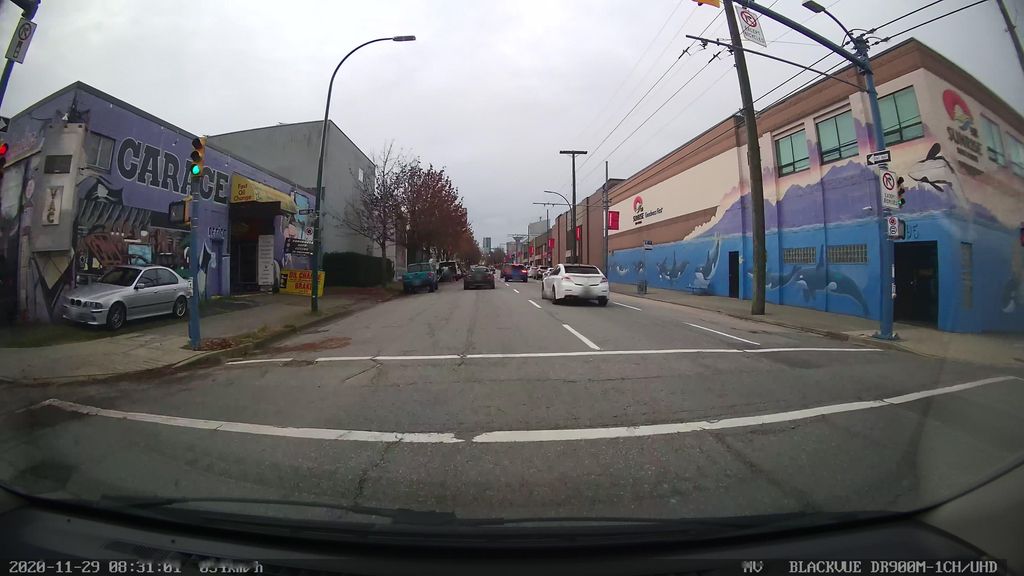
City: vancouver